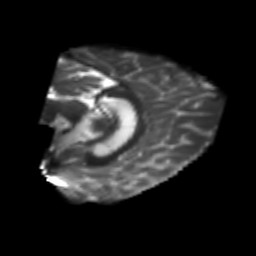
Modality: T2w
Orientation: sagittal
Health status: healthy
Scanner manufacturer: philips
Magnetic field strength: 3 T
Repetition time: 6.964 s
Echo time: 0.092 s